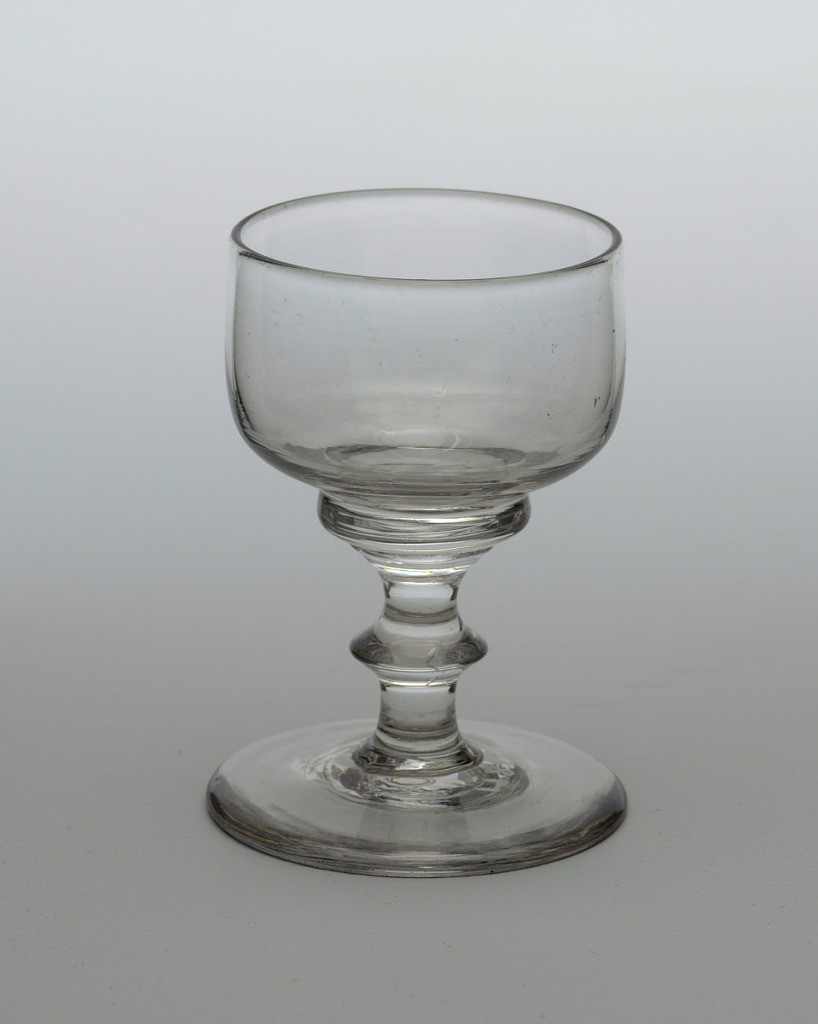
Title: goblet
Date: ca. 1810–25
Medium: glass
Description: Short, straight-sided bowl raised from circular knop base. Short stem with blade knop and broad circular foot. No engraving.